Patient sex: M
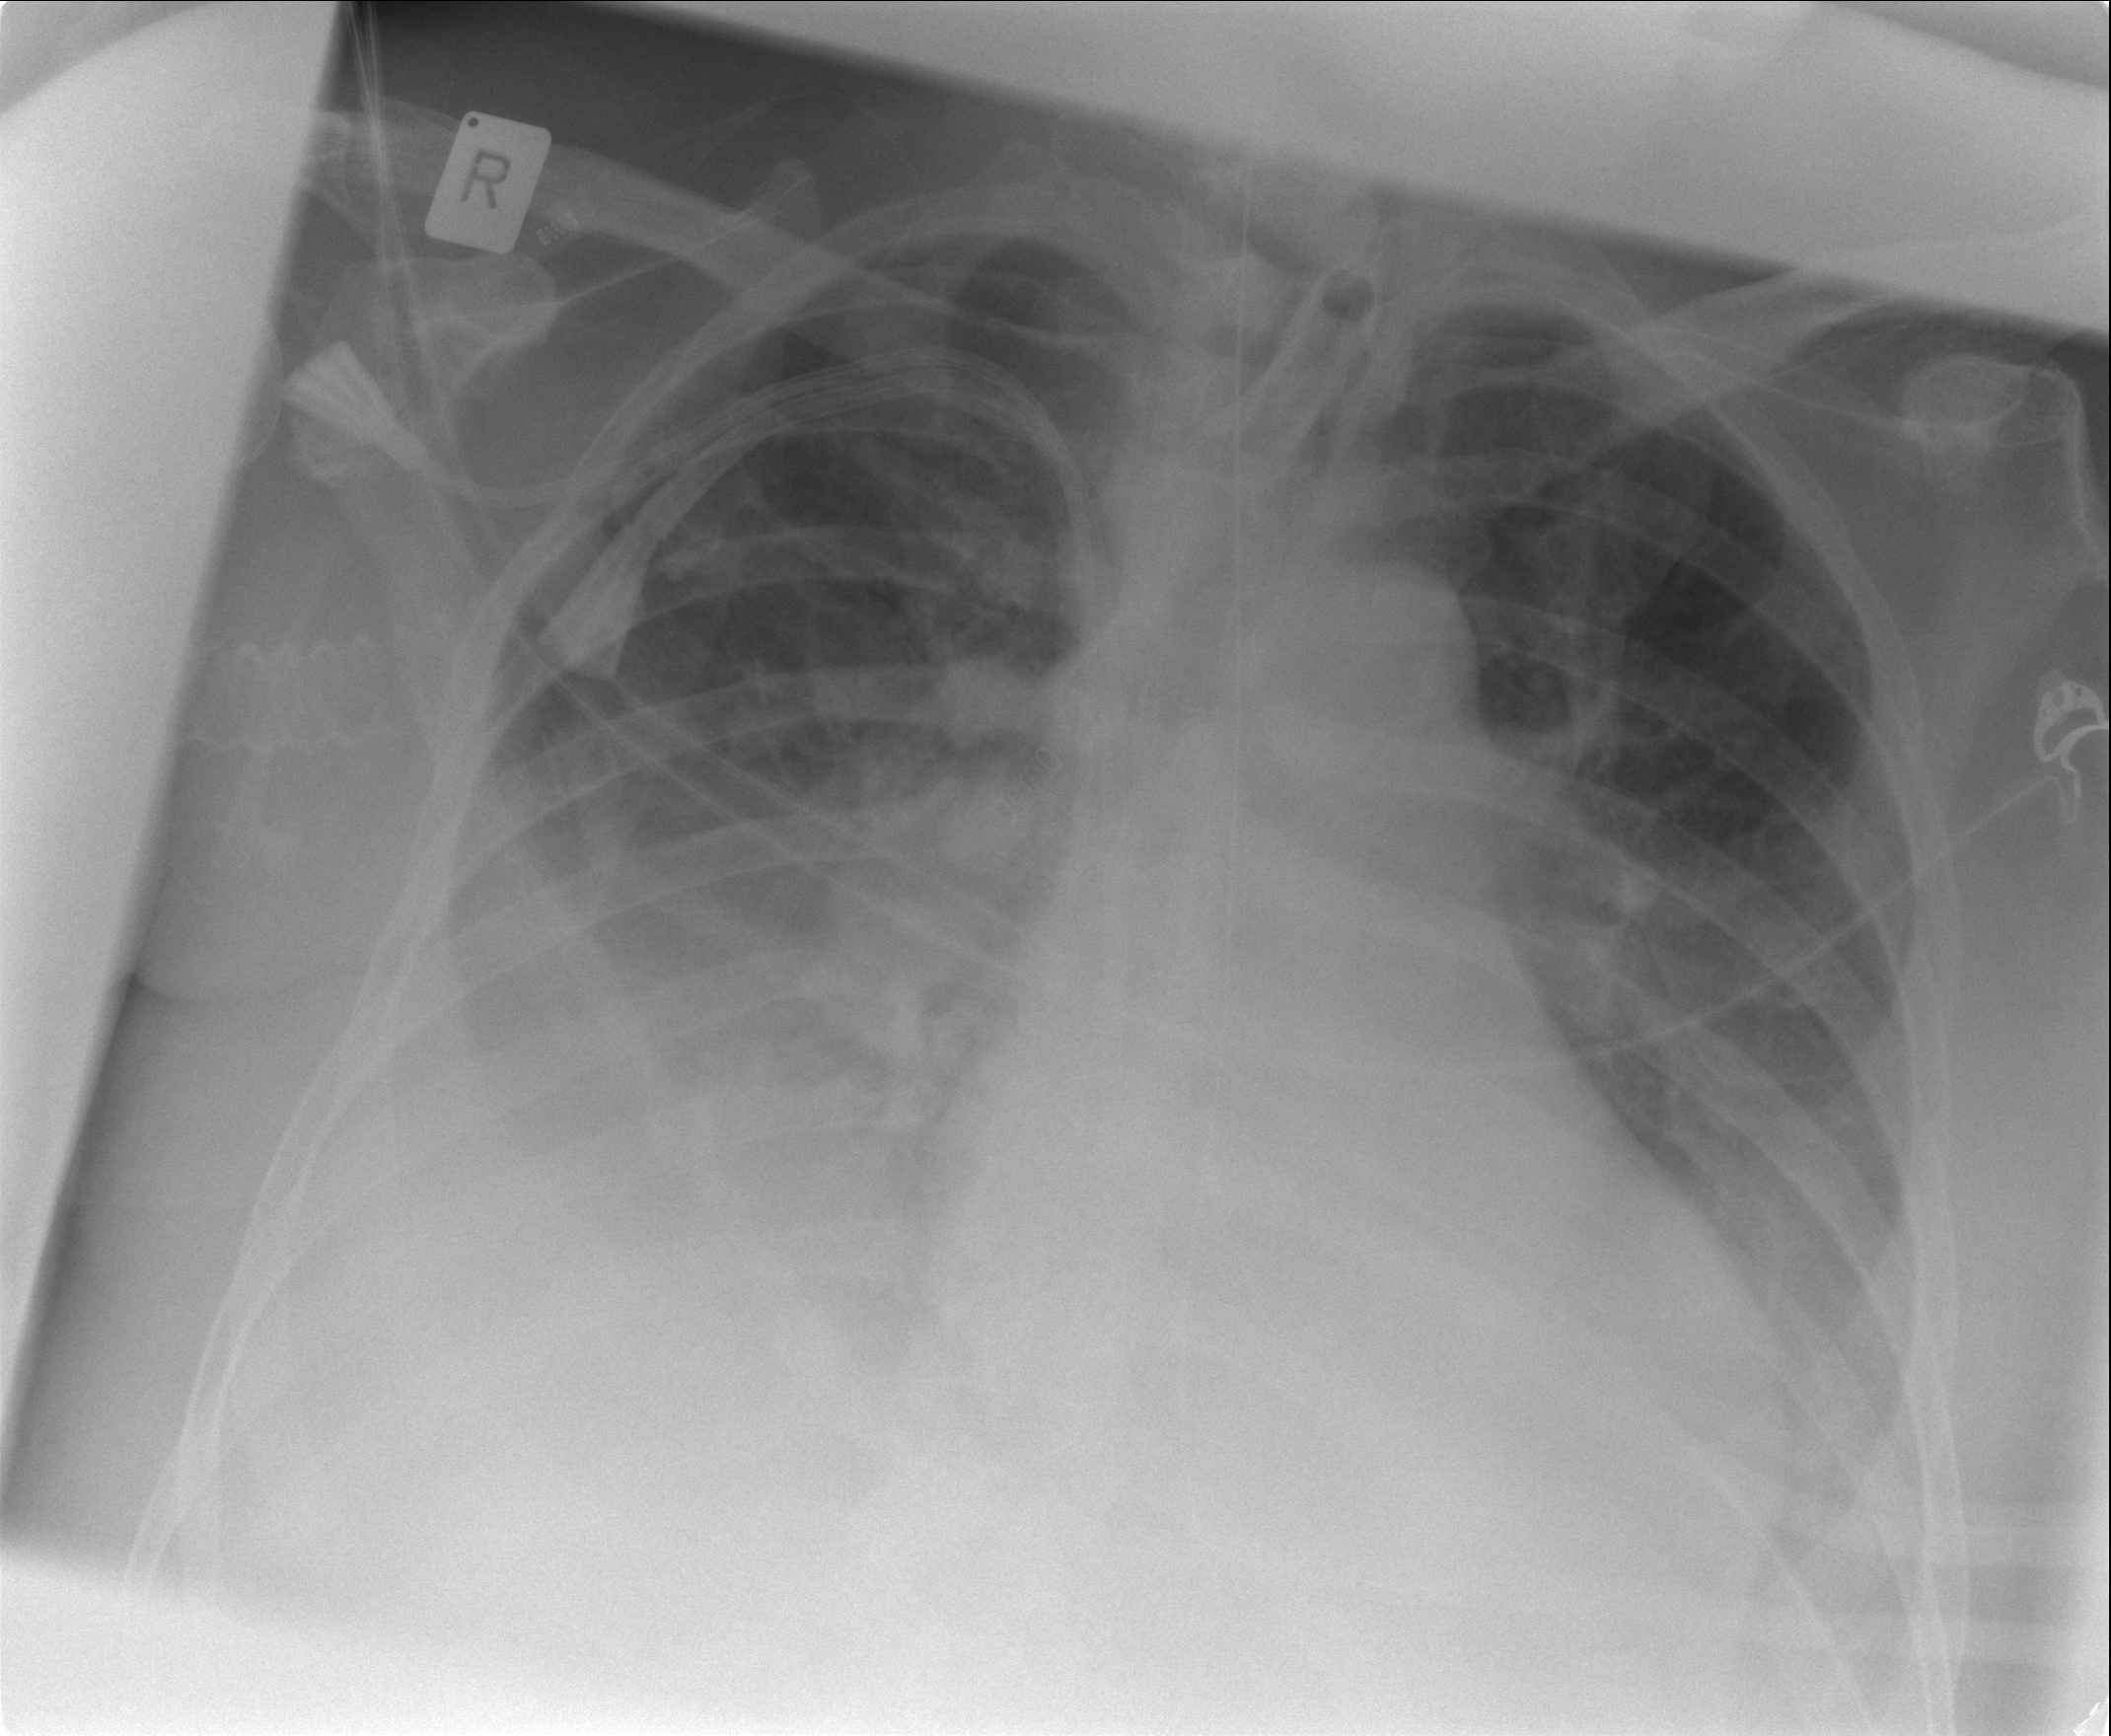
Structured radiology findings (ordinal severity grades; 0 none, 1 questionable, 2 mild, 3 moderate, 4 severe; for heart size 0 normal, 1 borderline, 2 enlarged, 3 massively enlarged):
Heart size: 0
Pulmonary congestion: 3
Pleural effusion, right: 3
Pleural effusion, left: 2
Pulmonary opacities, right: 0
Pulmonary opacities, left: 0
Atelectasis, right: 3
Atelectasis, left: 2